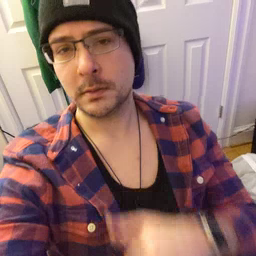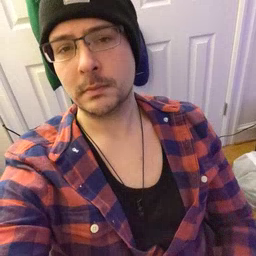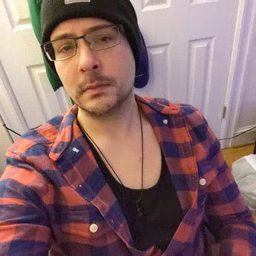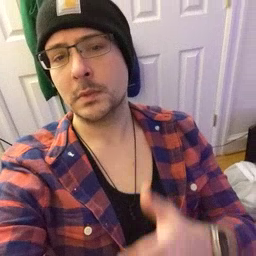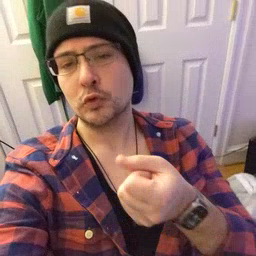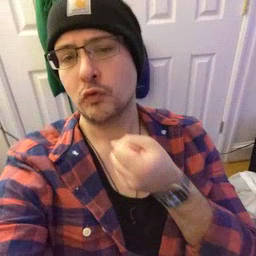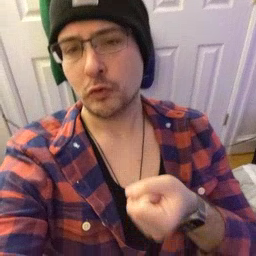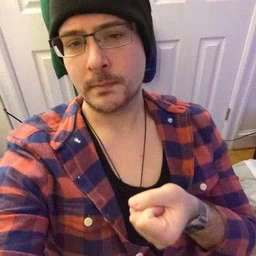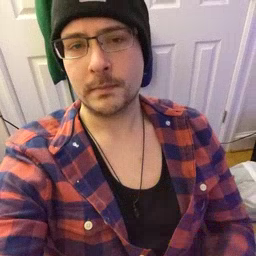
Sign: drawer